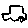
Label: car